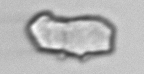
Label: detritus_transparent